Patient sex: M
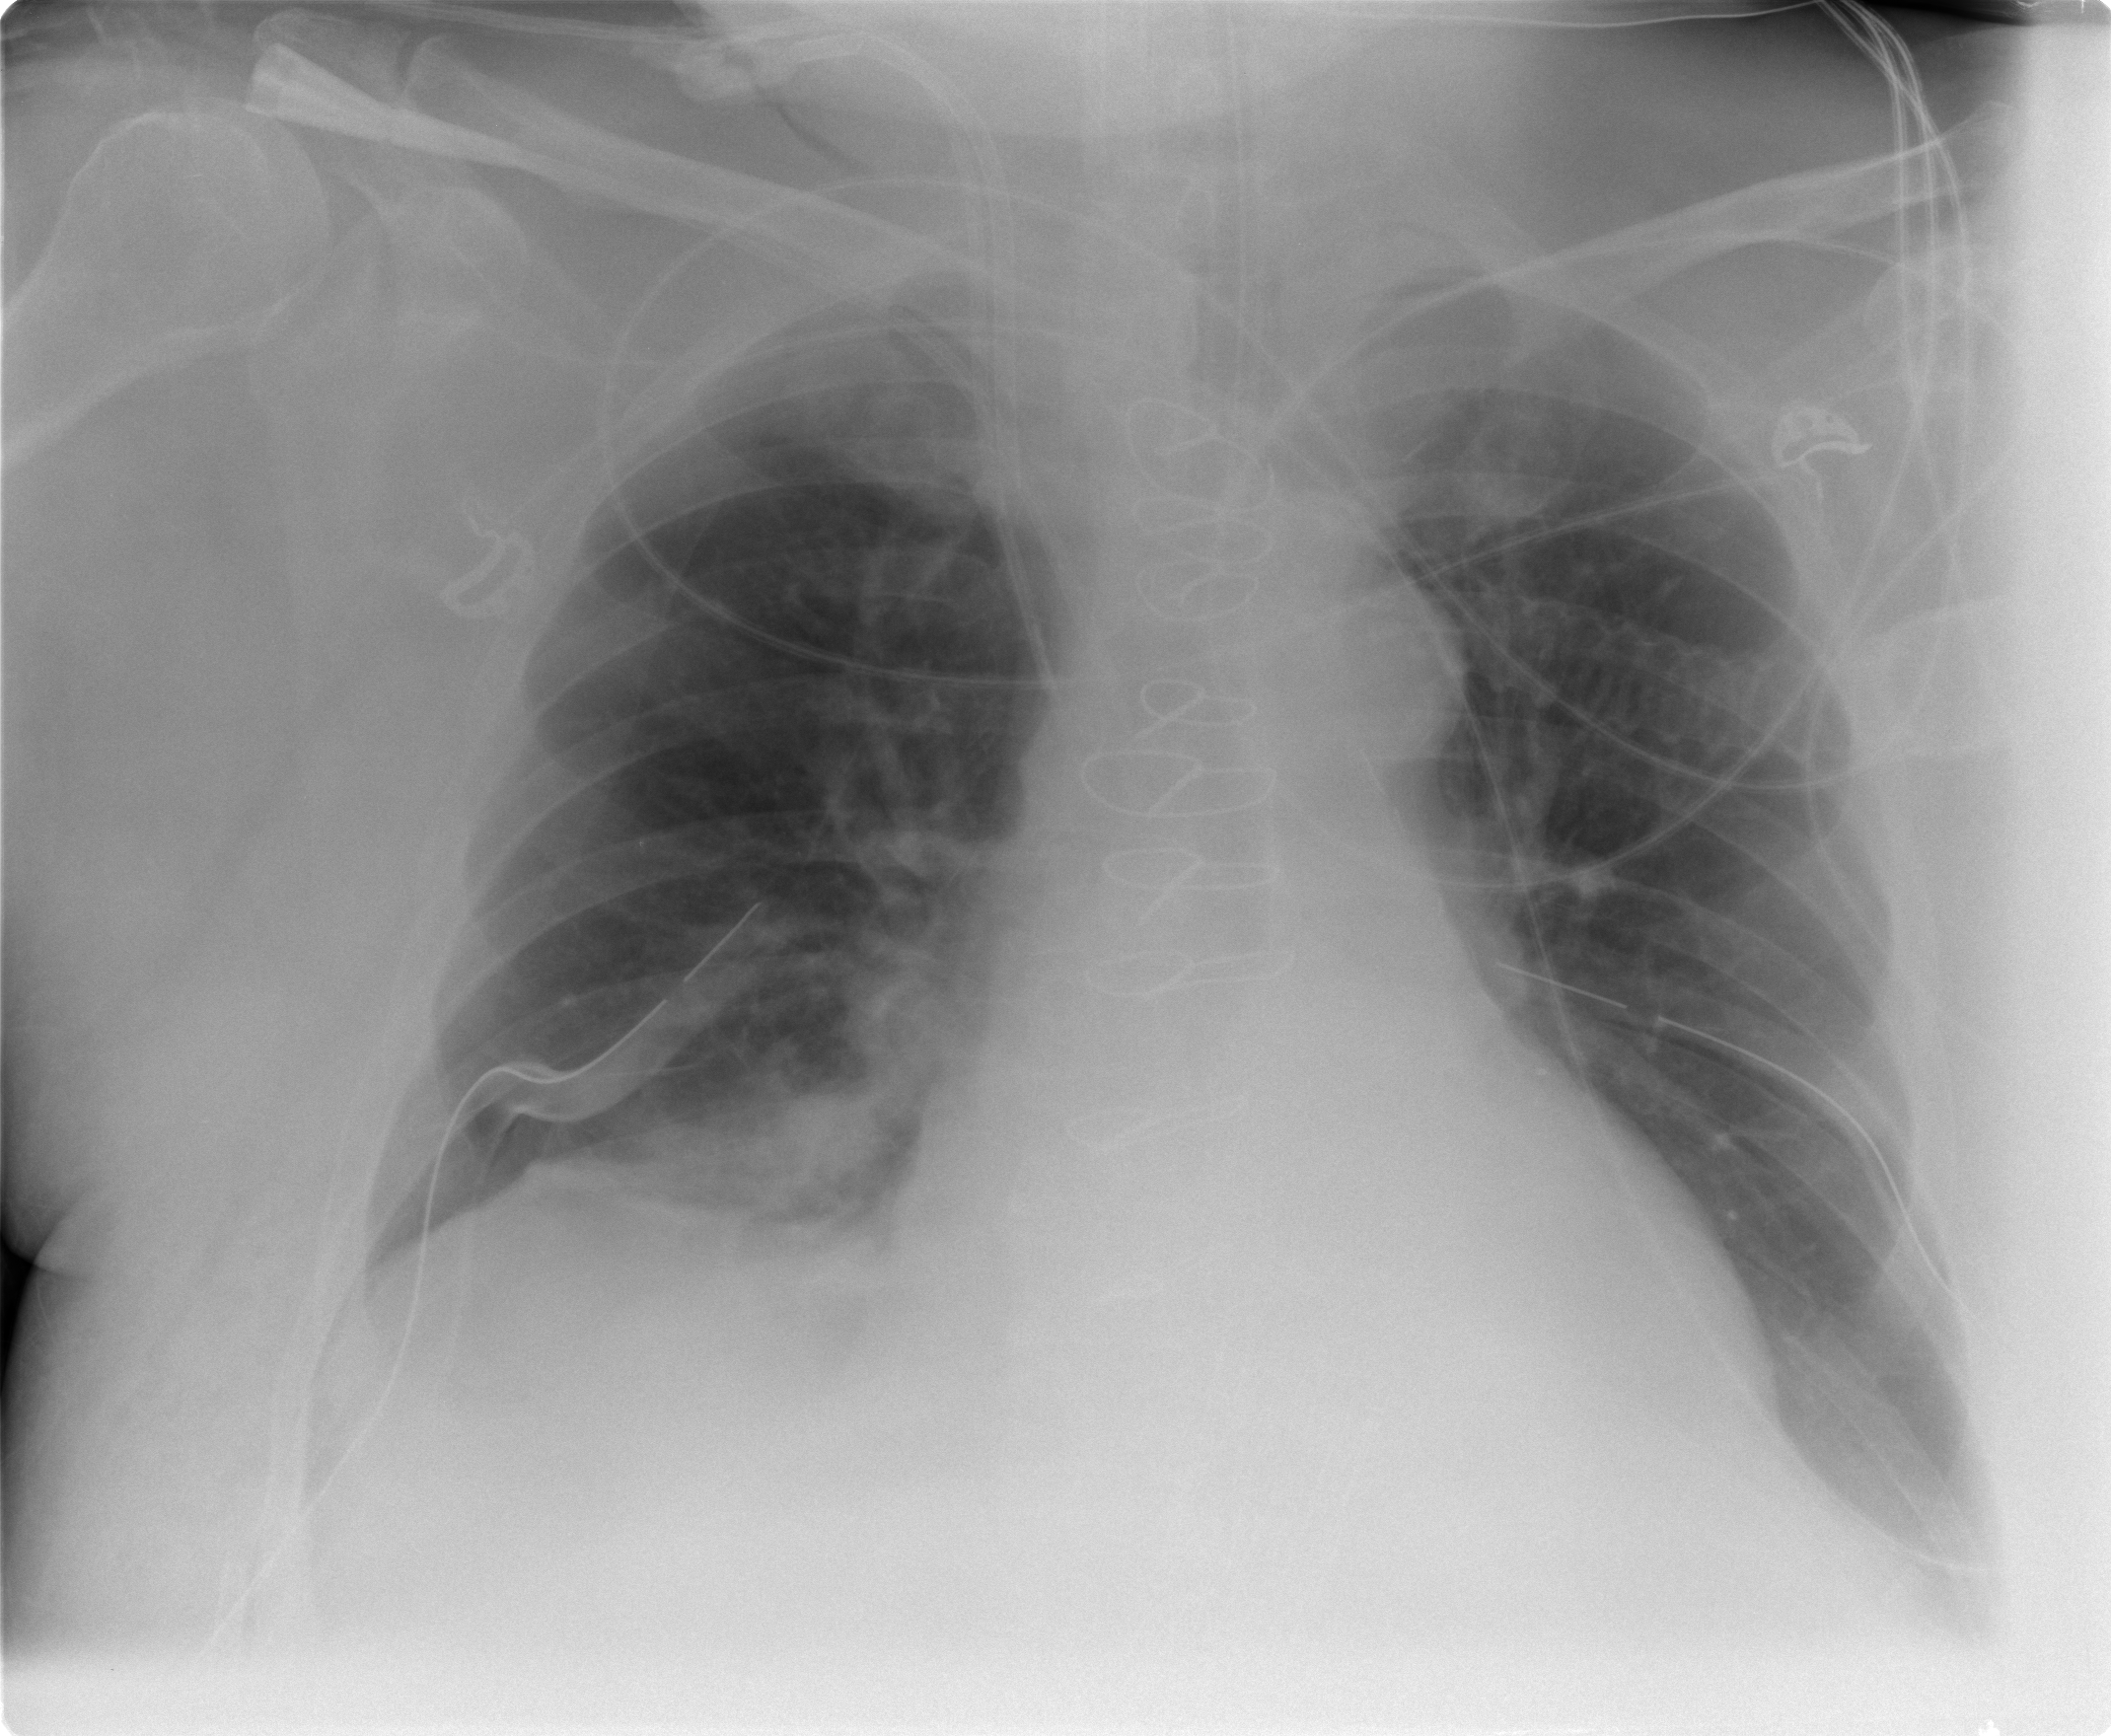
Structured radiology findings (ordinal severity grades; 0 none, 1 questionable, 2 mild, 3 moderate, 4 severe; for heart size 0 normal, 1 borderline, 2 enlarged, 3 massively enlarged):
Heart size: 2
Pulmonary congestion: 0
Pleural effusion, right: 0
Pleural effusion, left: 1
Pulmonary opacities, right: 0
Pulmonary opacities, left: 0
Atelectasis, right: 2
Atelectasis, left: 0